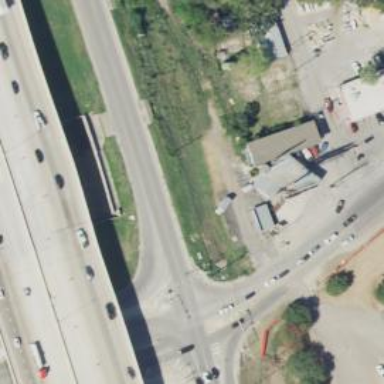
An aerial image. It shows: Secondary road with asphalt surface and frontage road.